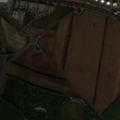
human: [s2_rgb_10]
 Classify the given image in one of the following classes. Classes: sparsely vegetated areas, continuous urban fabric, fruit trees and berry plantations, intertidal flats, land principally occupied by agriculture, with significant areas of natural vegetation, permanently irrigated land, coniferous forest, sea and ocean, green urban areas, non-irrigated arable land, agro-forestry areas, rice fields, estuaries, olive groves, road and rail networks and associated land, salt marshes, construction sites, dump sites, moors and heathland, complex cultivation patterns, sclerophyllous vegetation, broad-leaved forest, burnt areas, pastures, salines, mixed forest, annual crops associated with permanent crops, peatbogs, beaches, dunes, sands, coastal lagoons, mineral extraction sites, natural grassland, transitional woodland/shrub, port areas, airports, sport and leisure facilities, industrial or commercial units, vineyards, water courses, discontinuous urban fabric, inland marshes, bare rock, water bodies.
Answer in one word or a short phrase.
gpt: industrial or commercial units, road and rail networks and associated land, sport and leisure facilities, non-irrigated arable land